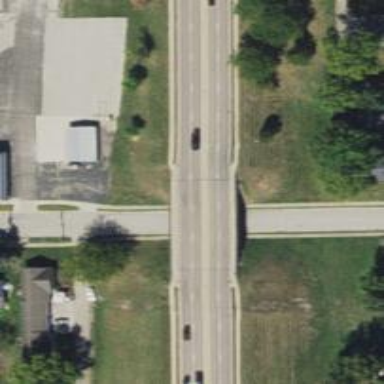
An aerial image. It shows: Primary highway bridge.